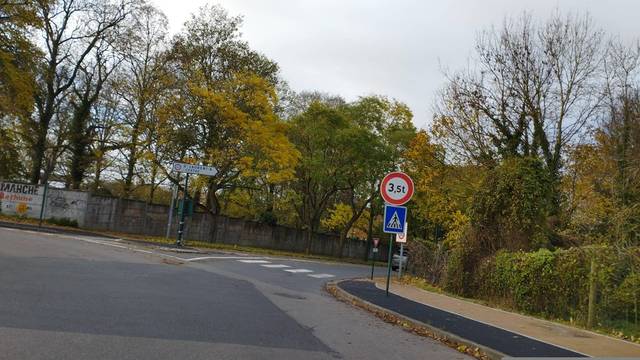
Region: France
Coordinates: 50.296, 2.805